Question: I need a little help on this View. in practice I would like to reduce the green button in height. I tried to fix it in various ways but either crashes the app or they do not work.
Can anyone tell me how to solve?
Screenshot of the problematic view:

programmatically at this point here. The green part that I have to decrease in height is called "buttonShare"
'''
private extension DropPreviewView {
struct Constants {
static let regionSpan: CLLocationDistance = 250
static let cornerRadius: CGFloat = 10
static let headerHeight: CGFloat = 60
}
func setupUI() {
buttonShare.do {
$0.backgroundColor = .green
$0.addTarget(self, action: #selector(didTapOutsideView), for: .touchUpInside)
}
blurredBackgroundView.do {
$0.effect = UIBlurEffect(style: .dark)
let tapGestureRecognizer = UITapGestureRecognizer(target: self, action: #selector(didTapOutsideView))
$0.addGestureRecognizer(tapGestureRecognizer)
}
spinner.do {
$0.hidesWhenStopped = true
$0.color = .darkGray
$0.startAnimating()
}
contentView.do {
$0.backgroundColor = .white
$0.clipsToBounds = true
$0.layer.cornerRadius = Constants.cornerRadius
}
dropPreviewImageView.do {
$0.contentMode = .scaleAspectFill
$0.clipsToBounds = true
$0.isUserInteractionEnabled = true
let tapGestureRecognizer = UITapGestureRecognizer(target: self, action: #selector(didTapOnPreviewImage))
$0.addGestureRecognizer(tapGestureRecognizer)
}
}
func arrangeSubviews() {
addSubview(blurredBackgroundView, constraints: [
blurredBackgroundView.topAnchor.constraint(equalTo: topAnchor),
blurredBackgroundView.leftAnchor.constraint(equalTo: leftAnchor),
blurredBackgroundView.bottomAnchor.constraint(equalTo: bottomAnchor),
blurredBackgroundView.rightAnchor.constraint(equalTo: rightAnchor),
])
addSubview(contentView, constraints: [
contentView.widthAnchor.constraint(equalTo: widthAnchor, multiplier: 0.8),
contentView.heightAnchor.constraint(equalTo: heightAnchor, multiplier: 0.7),
contentView.centerXAnchor.constraint(equalTo: centerXAnchor),
contentView.centerYAnchor.constraint(equalTo: centerYAnchor),
])
addSubview(buttonShare, constraints: [
buttonShare.centerXAnchor.constraint(equalTo: centerXAnchor)
])
header.addConstraint(
header.heightAnchor.constraint(equalToConstant: Constants.headerHeight)
)
let innerStack = UIStackView(arrangedSubviews: [dropPreviewImageView, buttonShare]).then {
$0.distribution = .fillEqually
$0.axis = .vertical
$0.spacing = 10
}
let stackView = UIStackView(arrangedSubviews: [header, innerStack, buttonShare]).then {
$0.axis = .vertical
$0.distribution = .fill
$0.spacing = 10
}
contentView.addSubview(stackView, constraints: [
stackView.topAnchor.constraint(equalTo: contentView.layoutMarginsGuide.topAnchor),
stackView.leftAnchor.constraint(equalTo: contentView.layoutMarginsGuide.leftAnchor),
stackView.bottomAnchor.constraint(equalTo: contentView.layoutMarginsGuide.bottomAnchor),
stackView.rightAnchor.constraint(equalTo: contentView.layoutMarginsGuide.rightAnchor),
])
dropPreviewImageView.addSubview(spinner, constraints: [
spinner.centerXAnchor.constraint(equalTo: dropPreviewImageView.centerXAnchor),
spinner.centerYAnchor.constraint(equalTo: dropPreviewImageView.centerYAnchor),
])
}
'''
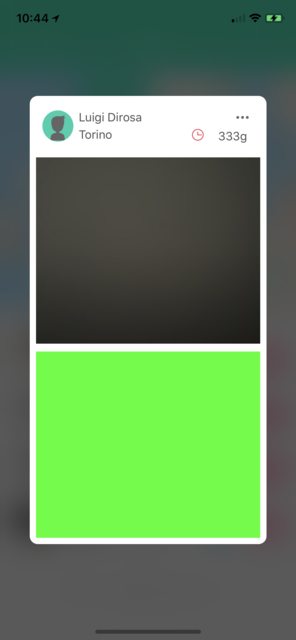
Answer: Try:
'''
addSubview(buttonShare, constraints: [
buttonShare.centerXAnchor.constraint(equalTo: centerXAnchor)
buttonShare.heightAnchor.constraint(equalToConstant: 50).isActive = true
buttonShare.bottomAnchor.constraint(equalTo: contentView.bottomAnchor, constant: 12).isActive = true
])
'''
You'll want to anchor the bottom of the view above the green view to the top of the button. Make sure this is after the code above